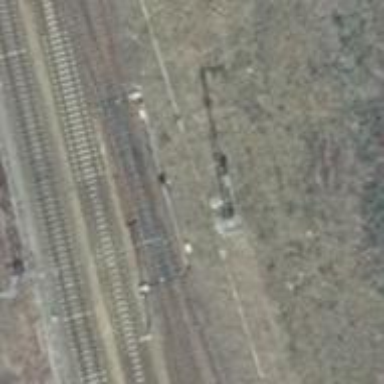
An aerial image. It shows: Railway switch.